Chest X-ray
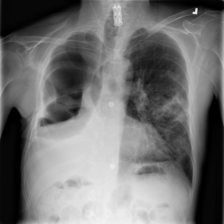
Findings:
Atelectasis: negative
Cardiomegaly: negative
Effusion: negative
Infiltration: positive
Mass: negative
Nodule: negative
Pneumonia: negative
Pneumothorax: negative
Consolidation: negative
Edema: negative
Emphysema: negative
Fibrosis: negative
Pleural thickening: negative
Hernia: negative